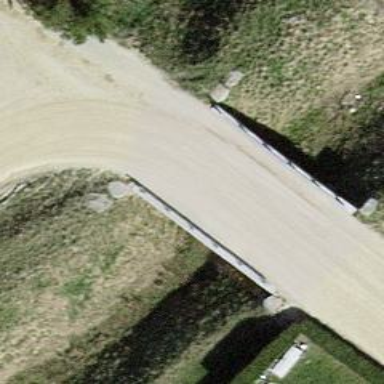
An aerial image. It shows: Track road going over bridge with grade1 tracktype.